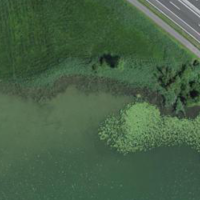
EUNIS habitat code: 57
Species observed at this site:
Lathyrus pratensis